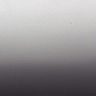
Metastatic tissue present: no